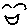
Label: smiley face